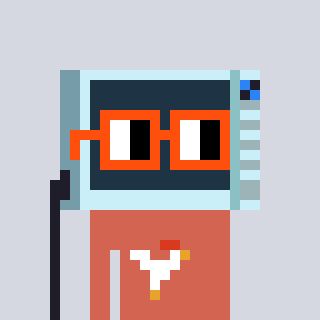
a pixel art character with square orange glasses, a microwave-shaped head and a peachy-colored body on a cool background